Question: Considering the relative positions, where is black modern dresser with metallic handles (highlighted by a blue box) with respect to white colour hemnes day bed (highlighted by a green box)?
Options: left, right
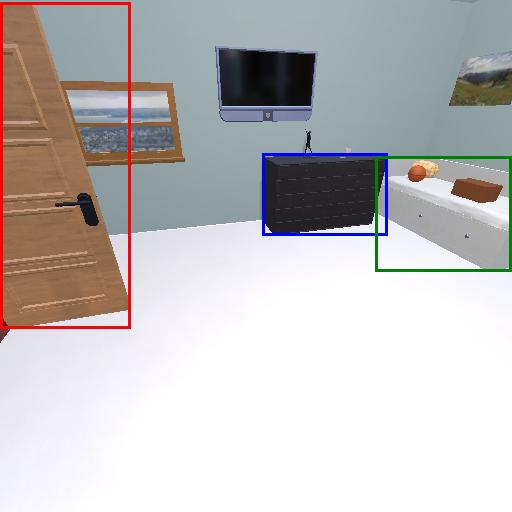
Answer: left